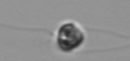
Label: flagellate